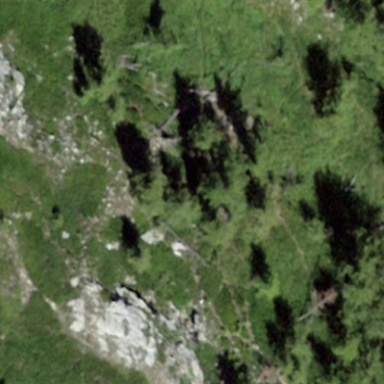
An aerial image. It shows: Forest dominated by needle-leaved trees.